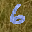
Label: 6